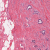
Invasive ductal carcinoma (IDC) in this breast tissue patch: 1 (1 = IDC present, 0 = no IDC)